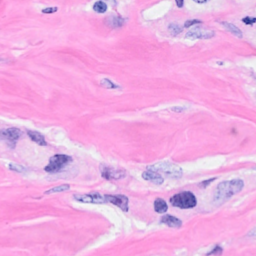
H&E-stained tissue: Breast